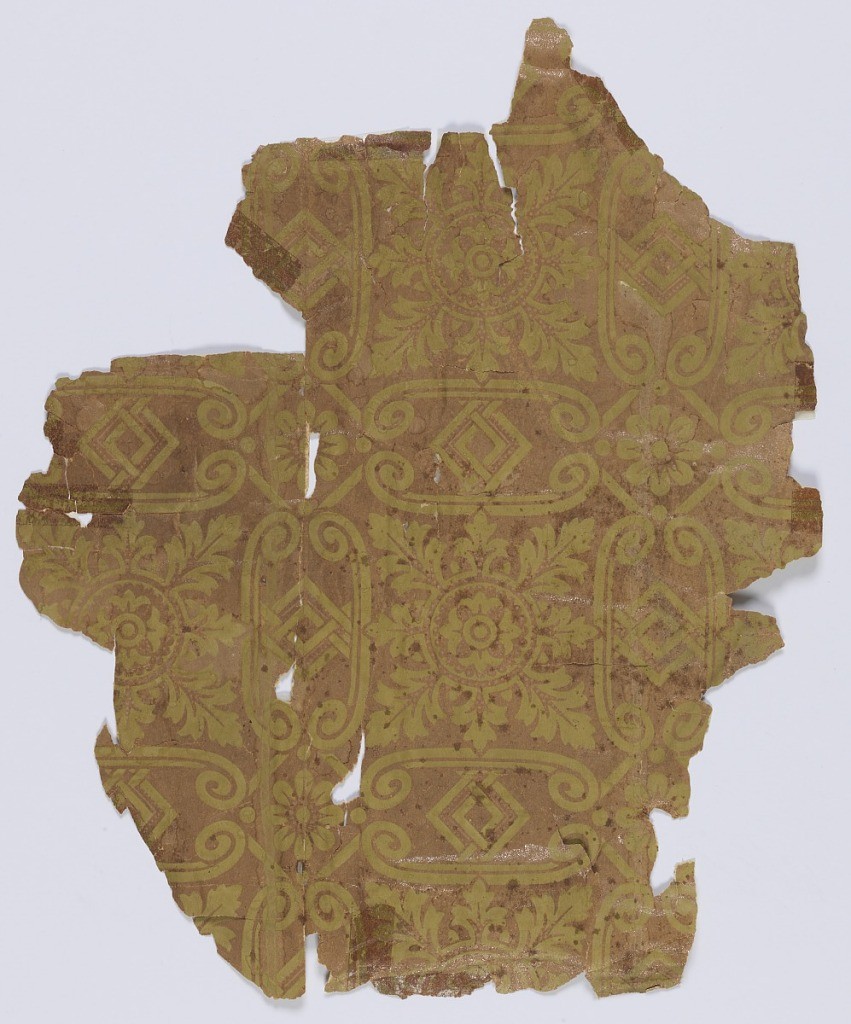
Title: Sidewall
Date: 1875–1900
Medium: Machine-printed paper
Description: Square acanthus medallion enclosed within scrolling framework. Design printed in yellow over mica ground.